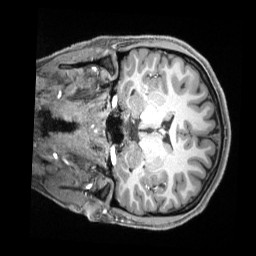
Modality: T1w
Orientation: coronal
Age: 25
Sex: female
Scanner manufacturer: siemens
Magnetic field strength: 3 T
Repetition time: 2.4 s
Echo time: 0.00226 s